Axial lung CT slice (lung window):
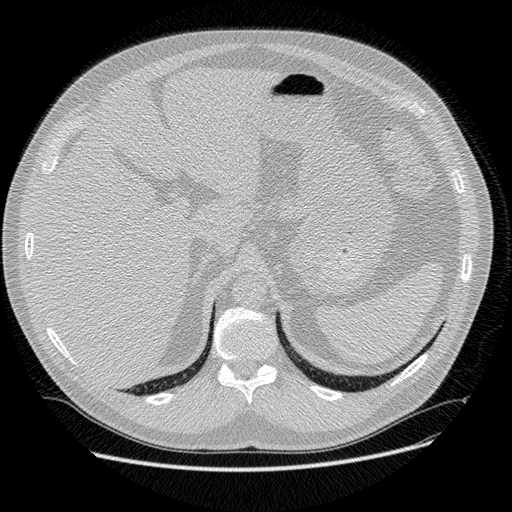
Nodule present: no